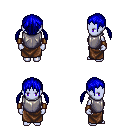
a pixel art fantasy rpg character, female body template, dark elf, purple skin, steel chest armor, robe skirt, blue twin-tailed hairstyle, leather bracers, four views (front, back, left, right), 2x2 character sprite sheet, small pixel art, hard edges, no anti-aliasing